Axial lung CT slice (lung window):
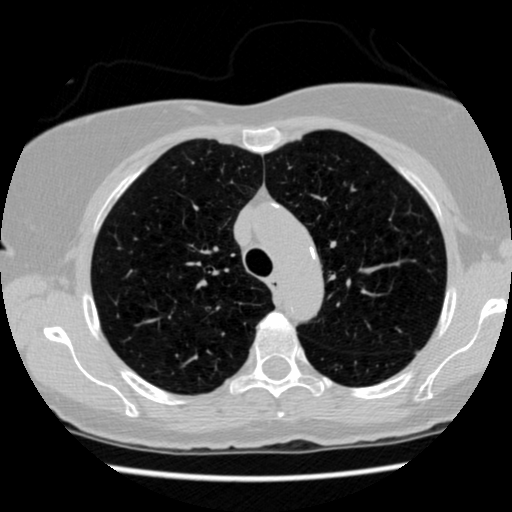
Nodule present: no